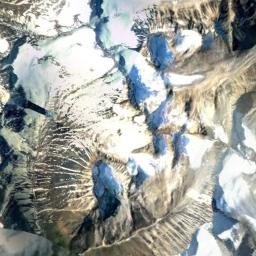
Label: snowberg